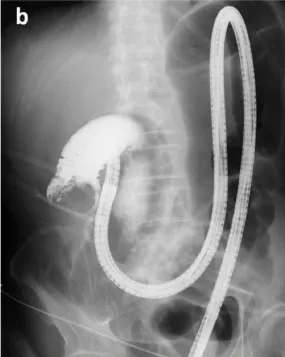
B) Gastrografin enema revealed stenosis observed in the ascending colon.
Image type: radiology (x_ray)